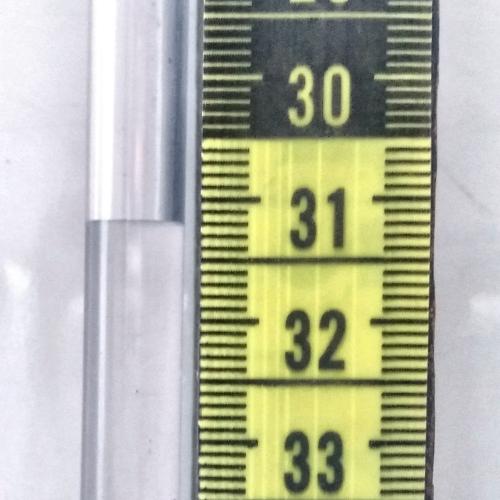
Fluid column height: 31.2 cm